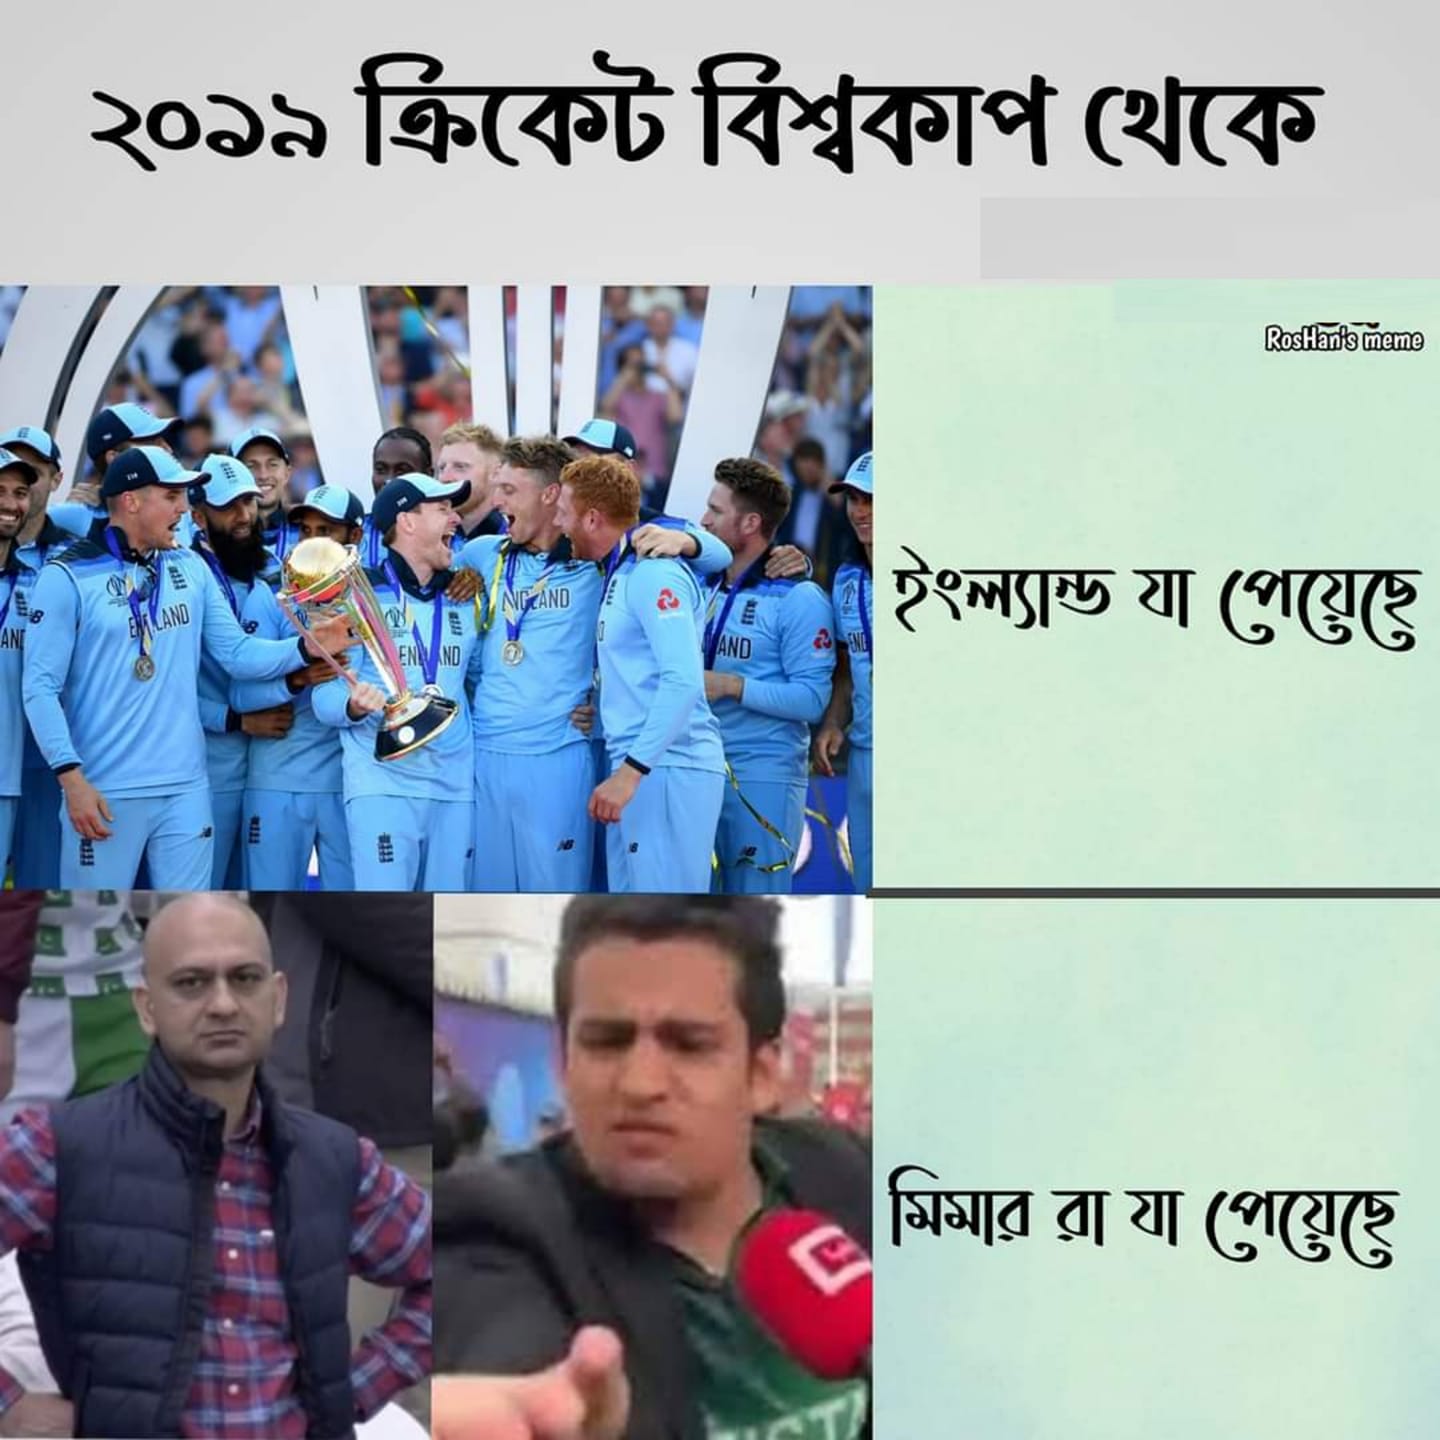
Caption: ২০১৯ ক্রিকেট বিশ্বকাপ থেকে      ইংল্যান্ড যা পেয়েছে    মিমার রা যা পেয়েছে
Label: non-hate